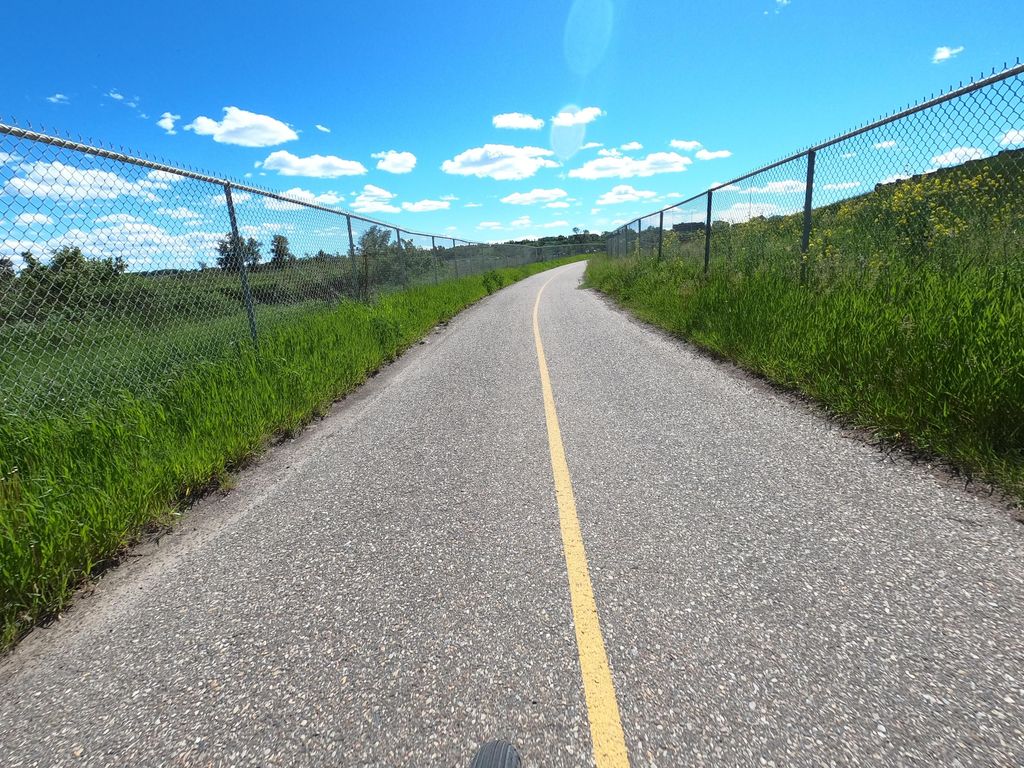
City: calgary